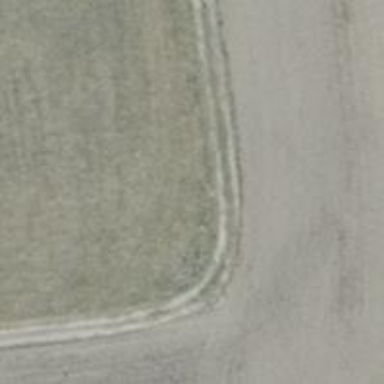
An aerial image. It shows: Track road with grade4 tracktype.